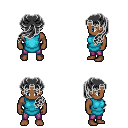
a pixel art fantasy rpg character, male body template, human, dark skin, teal tunic, magenta pants, gray princess hairstyle, four views (front, back, left, right), 2x2 character sprite sheet, small pixel art, hard edges, no anti-aliasing